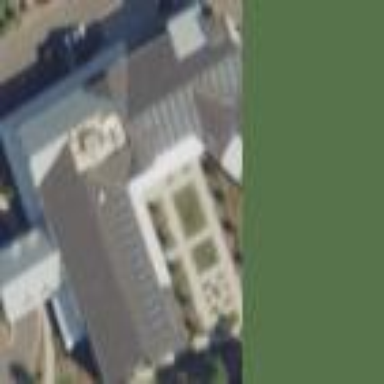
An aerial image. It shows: Nursing home building.